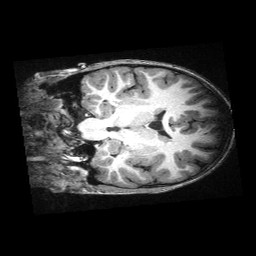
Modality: T1w
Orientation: coronal
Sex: male